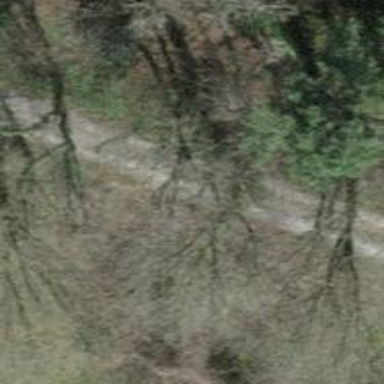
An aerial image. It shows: Track road with grade4 tracktype.